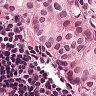
Metastatic tissue present: yes